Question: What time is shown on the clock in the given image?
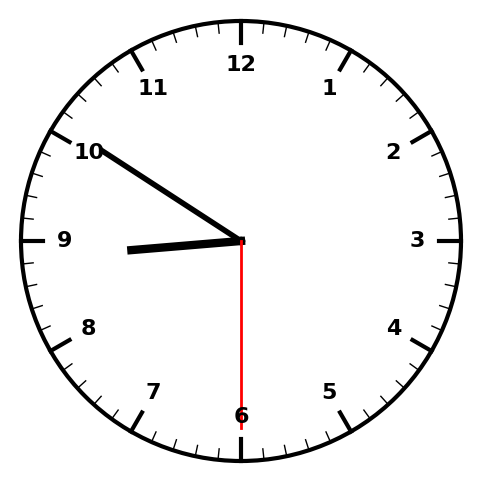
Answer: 08:50:30